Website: lowes
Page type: review-order
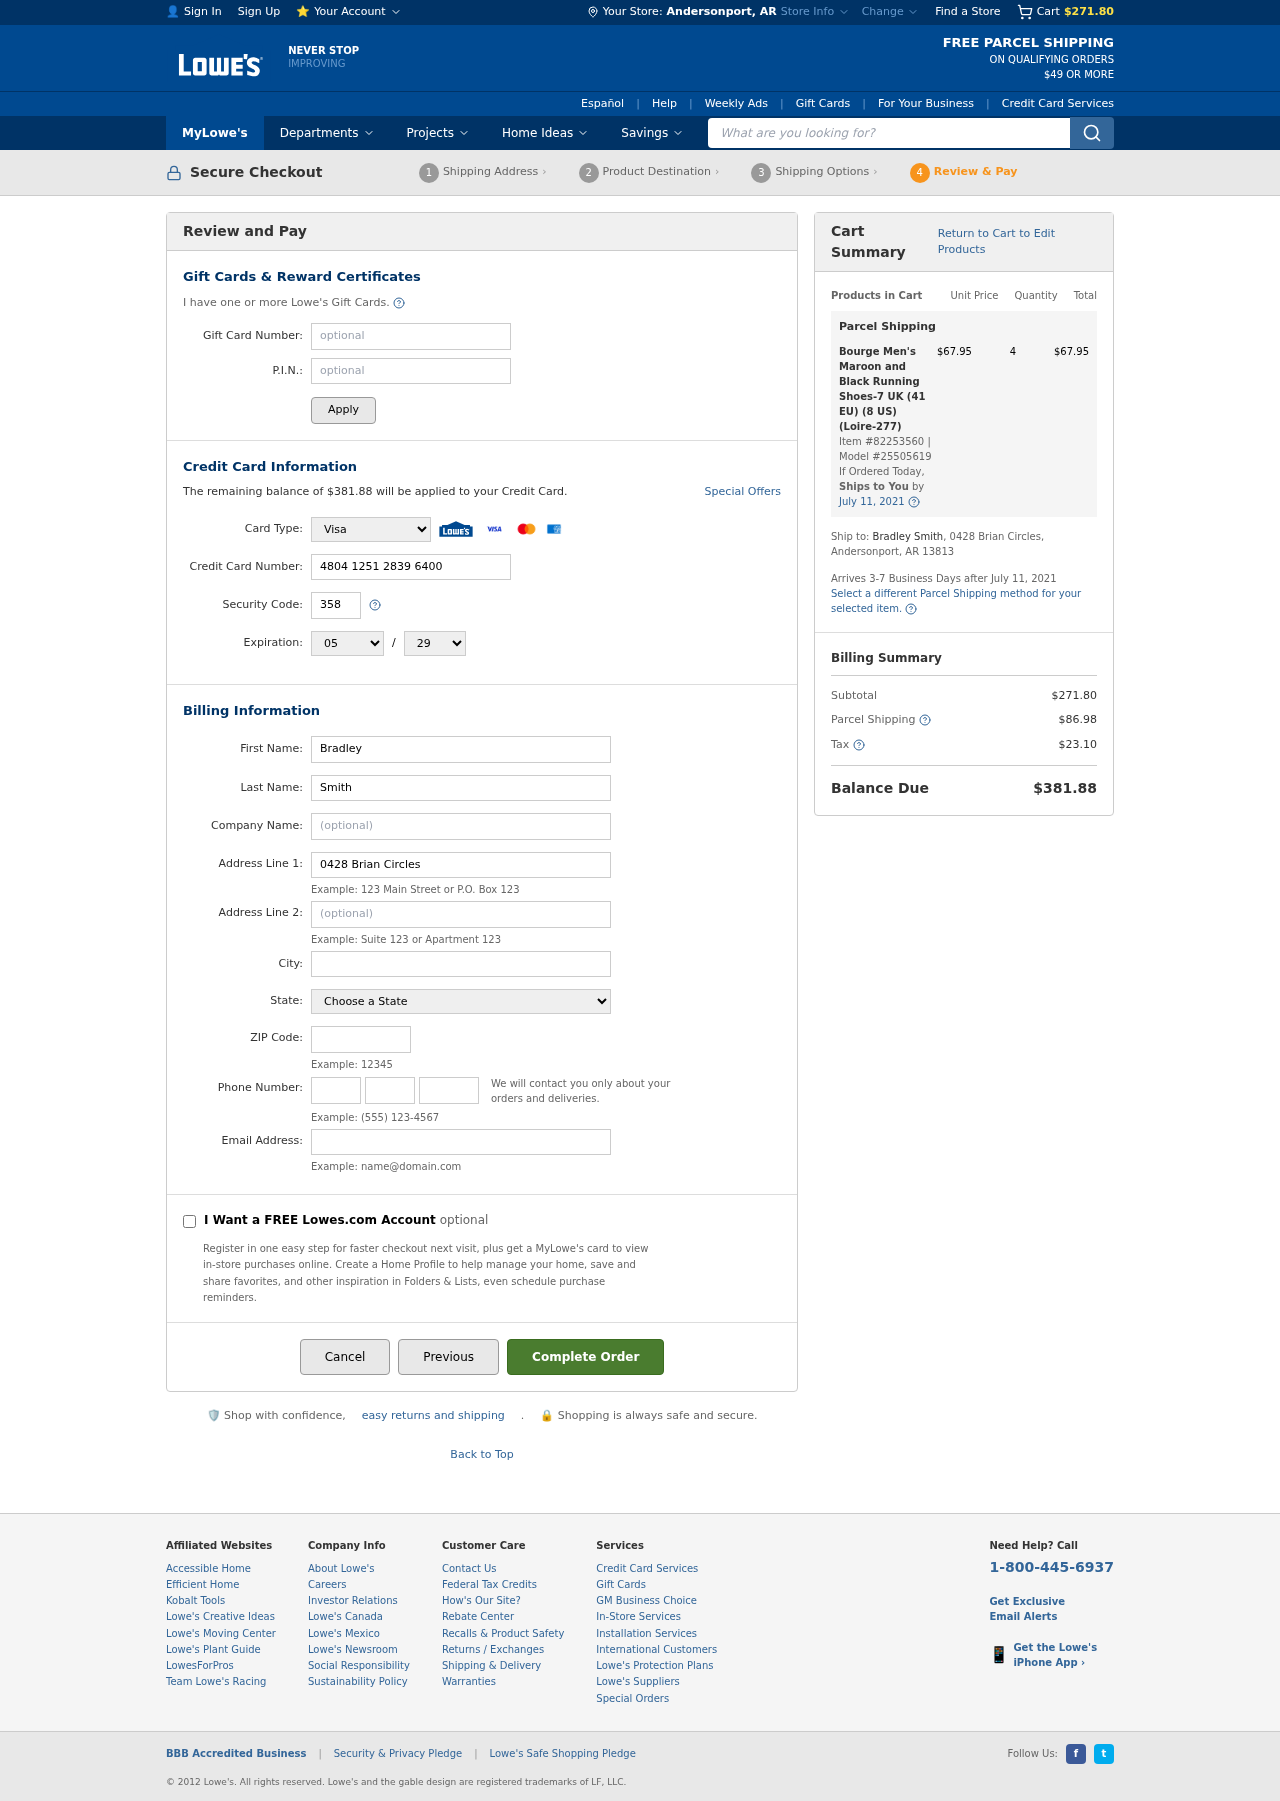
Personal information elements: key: PII_CARD_CVV
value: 358
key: PII_CARD_EXPIRY_MONTH
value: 05
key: PII_CARD_EXPIRY_YEAR
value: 29
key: PII_CARD_NUMBER
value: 4804 1251 2839 6400
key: PII_CARD_TYPE
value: Visa
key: PII_CITY
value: Andersonport
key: PII_CITY_STATE
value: Andersonport, AR
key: PII_EMAIL
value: bsmith@yahoo.com
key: PII_FIRSTNAME
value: Bradley
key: PII_LASTNAME
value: Smith
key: PII_PHONE_AREA
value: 359
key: PII_PHONE_PREFIX
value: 934
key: PII_PHONE_SUFFIX
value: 4547
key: PII_POSTCODE
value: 13813
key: PII_STATE
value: Arkansas
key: PII_STREET
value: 0428 Brian Circles
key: PII_STREET2
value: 0428 Brian Circles
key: PII_FULLNAME2
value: Bradley Smith
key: PII_STATE_ABBR
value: AR
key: PII_POSTCODE_FULL
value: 13813
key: PII_CITY_STATE_ZIP
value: Andersonport, AR 13813
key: PII_POSTCODE_NUMERIC
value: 13813
Product elements: key: PRODUCT1_NAME
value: Bourge Men's Maroon and Black Running Shoes-7 UK (41 EU) (8 US) (Loire-277)
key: PRODUCT1_PRICE
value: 67.95
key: PRODUCT1_QUANTITY
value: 4
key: PRODUCT1_ITEM_NUMBER
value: Item #82253560
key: PRODUCT1_MODEL_NUMBER
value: Model #25505619
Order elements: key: ORDER_SUBTOTAL
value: $271.80
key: ORDER_BALANCE_DUE
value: $381.88
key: ORDER_SHIPPING_DATE
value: July 11, 2021
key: ORDER_ITEM_TOTAL
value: $67.95
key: ORDER_SHIPPING_DATE2
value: July 11, 2021
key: ORDER_SHIPPING_COST
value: $86.98
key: ORDER_TAX
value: $23.10
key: ORDER_TOTAL
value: $381.88
Search elements: key: HEADER_SEARCH
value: What are you looking for?